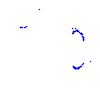
Particle: proton